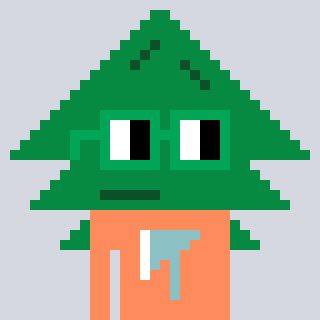
a pixel art character with square green glasses, a fir-shaped head and a peachy-colored body on a cool background